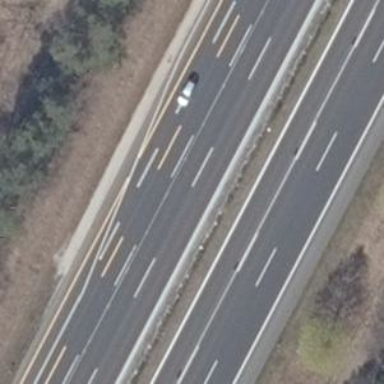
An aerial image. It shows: Asphalt motorway.